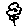
Label: flower